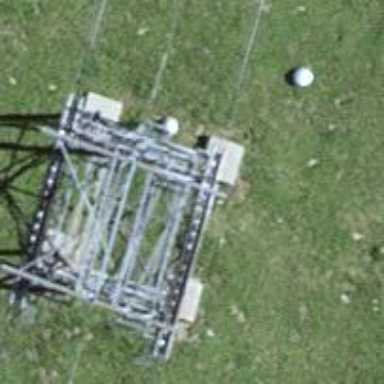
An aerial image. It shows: Pylon used for aerialway.